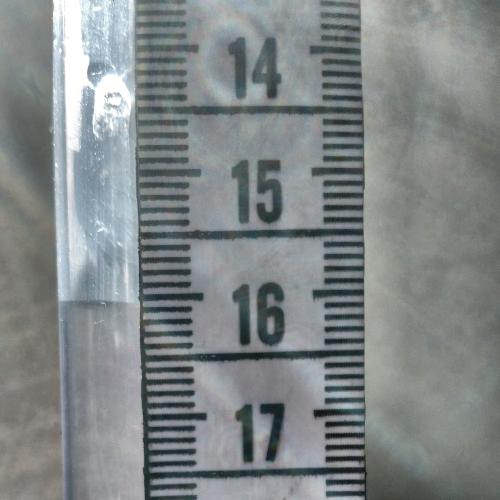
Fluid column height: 16.0 cm